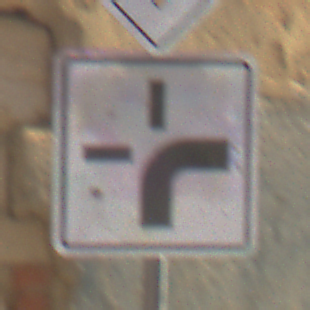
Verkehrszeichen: VerlaufVorfahrtsstrasse3
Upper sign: Vorfahrtsstrasse
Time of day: Midday
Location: Outdoor (Urban)
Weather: Clear
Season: NotSpecified
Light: Natural